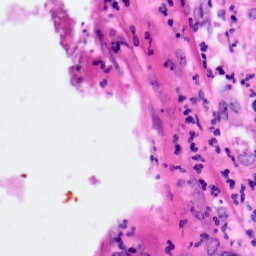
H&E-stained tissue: Pancreatic